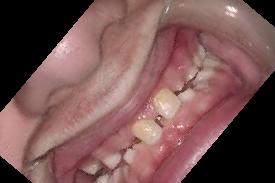
Condition: hypodontia